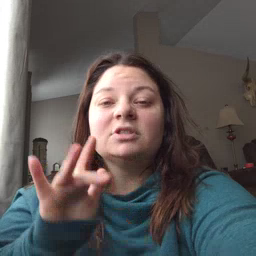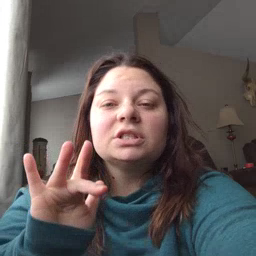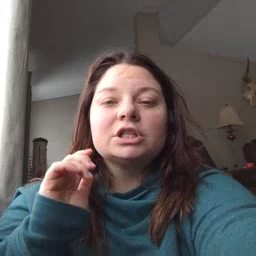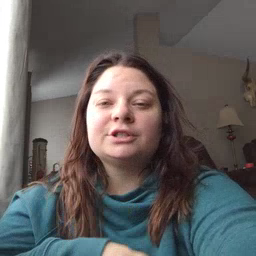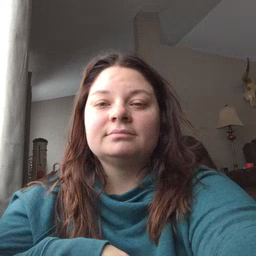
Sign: touch